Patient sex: M
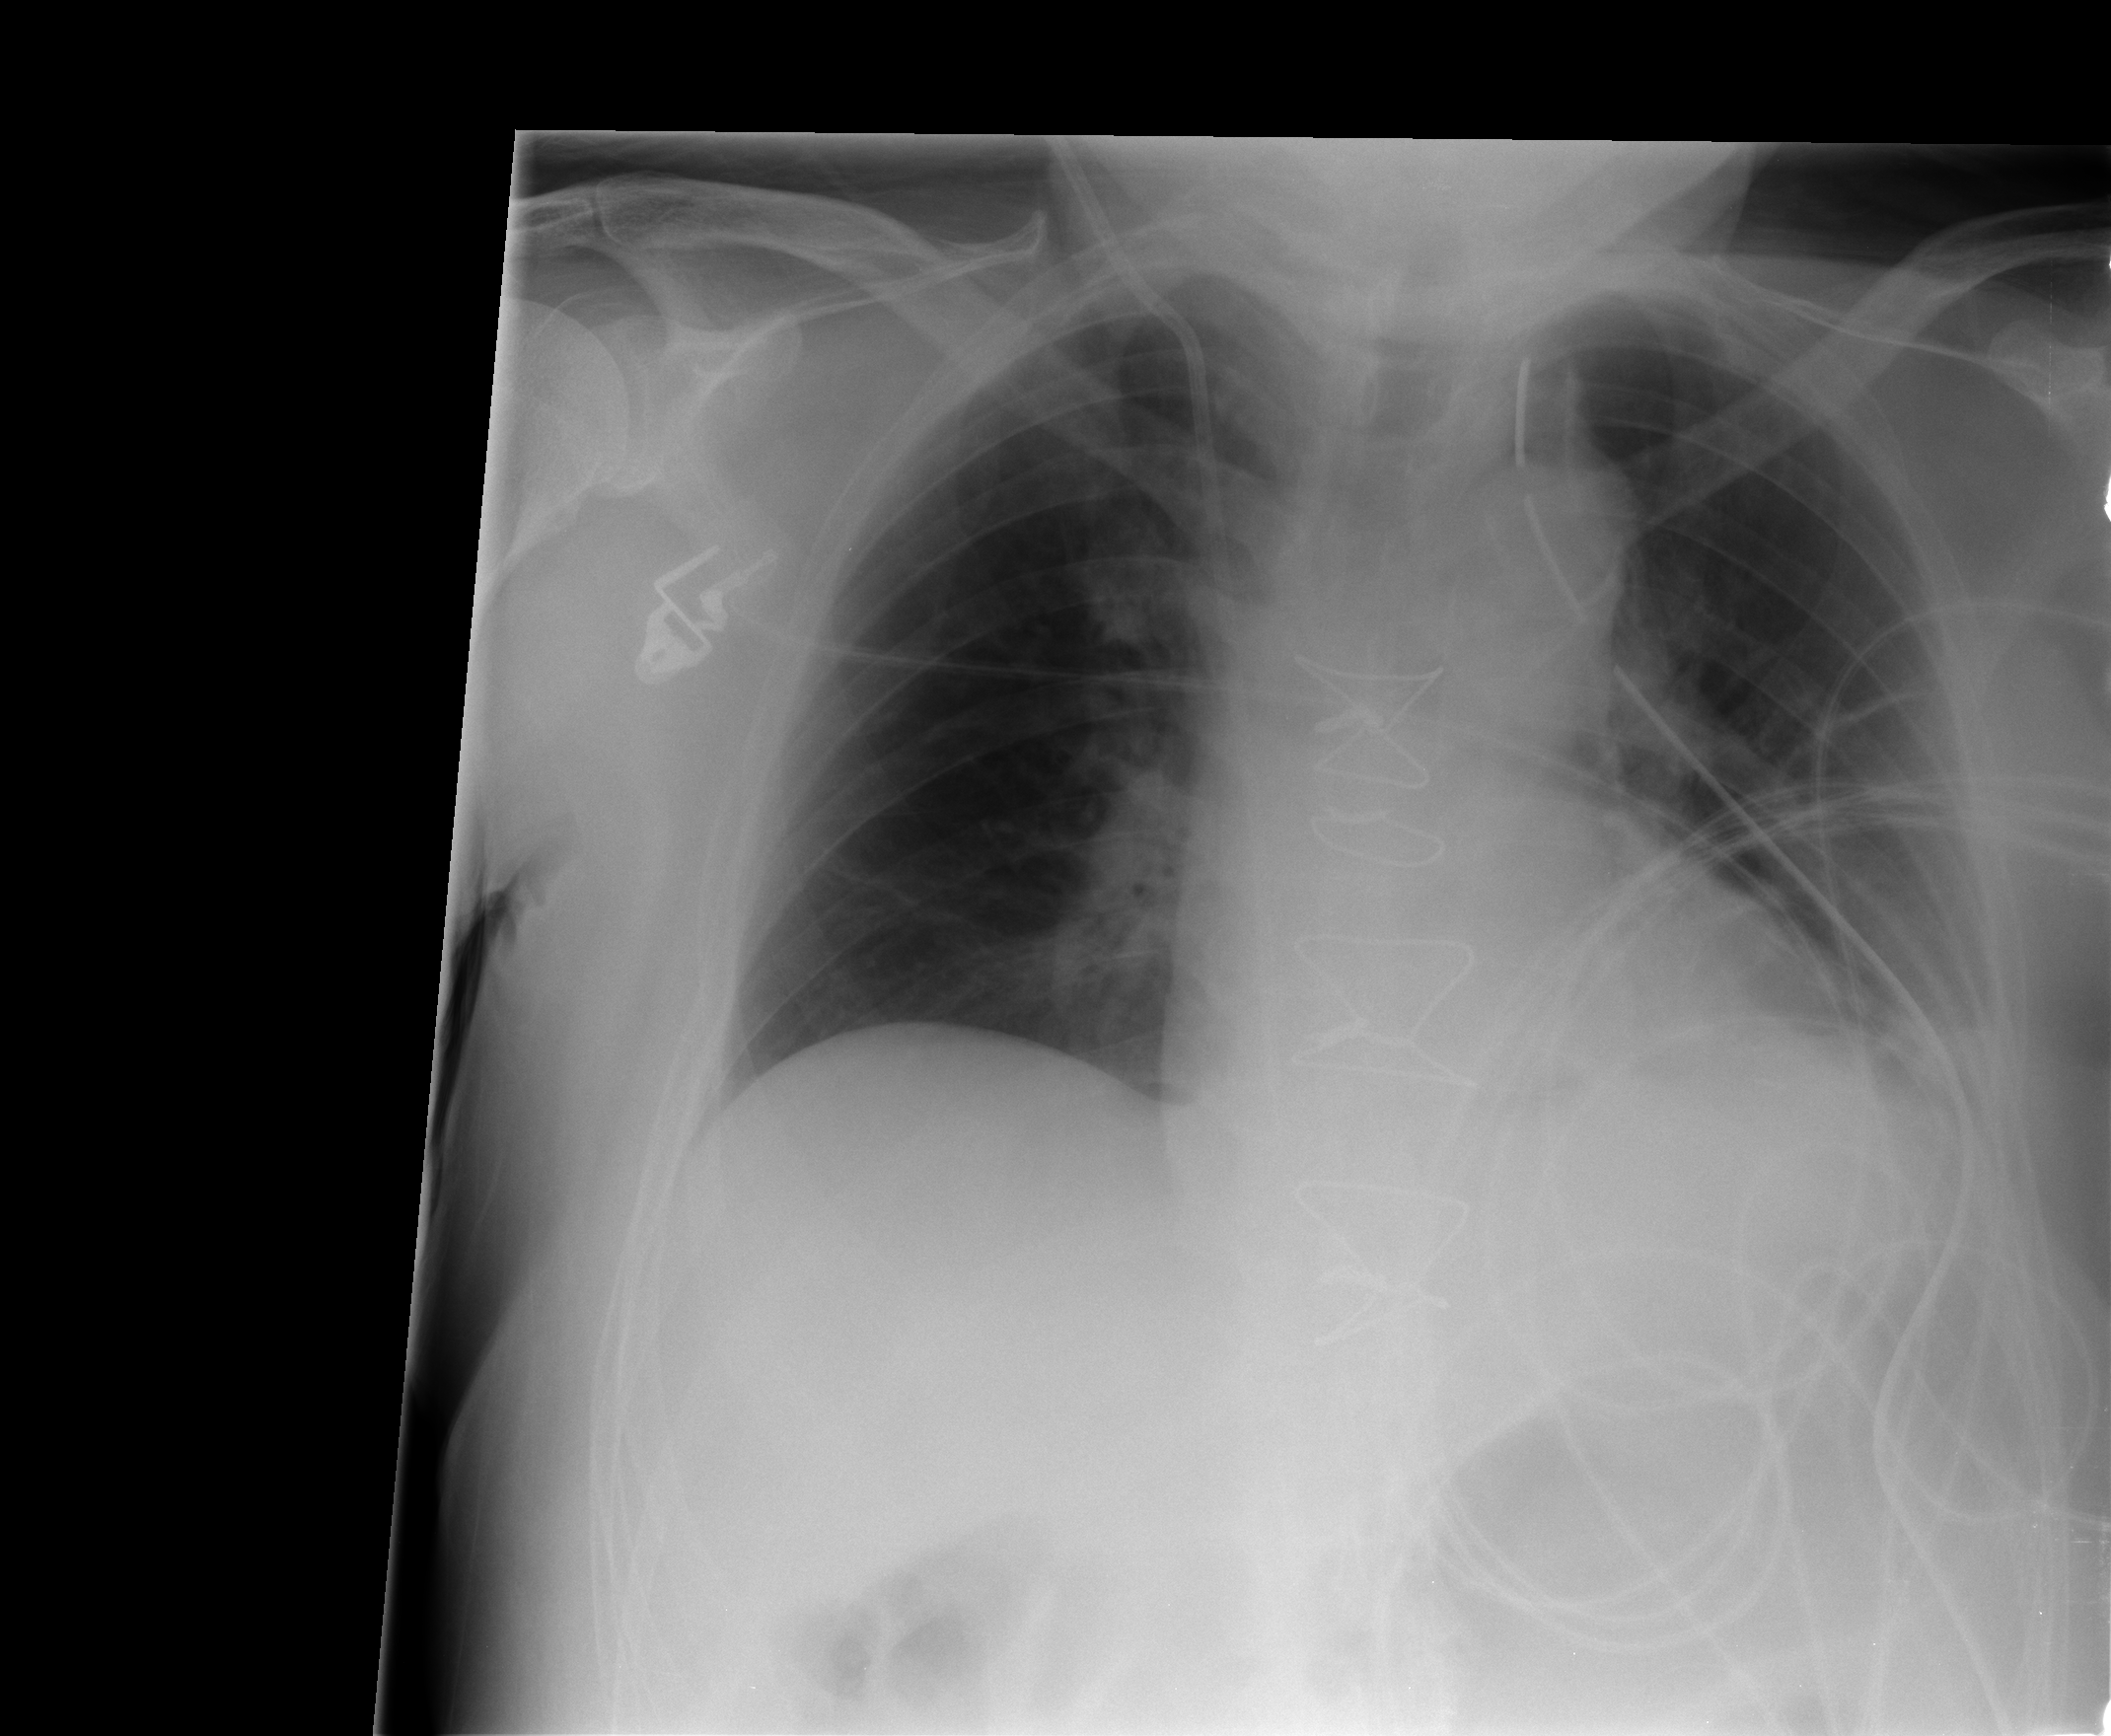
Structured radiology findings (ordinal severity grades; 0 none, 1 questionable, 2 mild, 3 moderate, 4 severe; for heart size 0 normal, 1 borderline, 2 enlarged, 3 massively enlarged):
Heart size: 0
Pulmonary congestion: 0
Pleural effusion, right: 0
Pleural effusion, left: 2
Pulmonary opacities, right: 0
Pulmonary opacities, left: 0
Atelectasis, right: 0
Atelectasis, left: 2